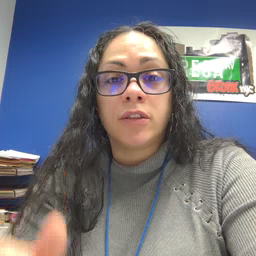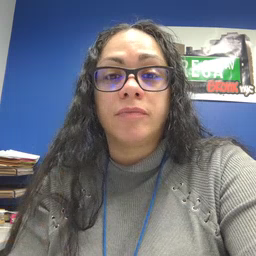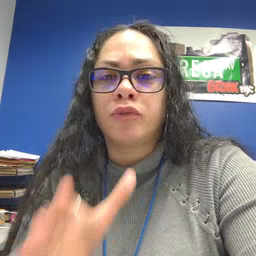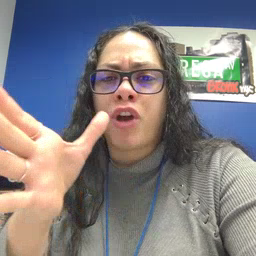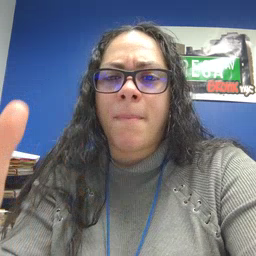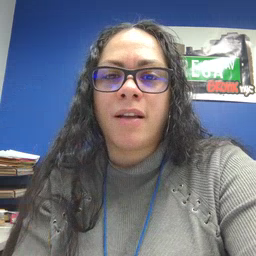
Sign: grandma